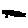
Label: star